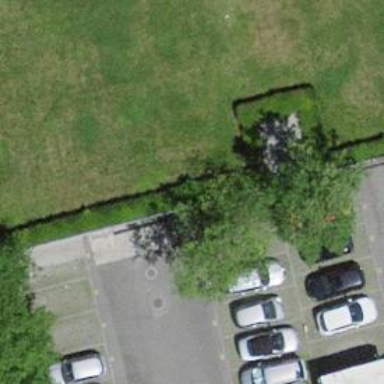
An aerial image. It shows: Parking entrance.